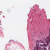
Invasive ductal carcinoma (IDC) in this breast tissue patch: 0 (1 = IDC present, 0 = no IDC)